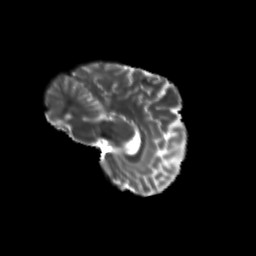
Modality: T2w
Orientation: sagittal
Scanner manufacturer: siemens
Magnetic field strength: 3 T
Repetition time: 9.2 s
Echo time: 0.084 s